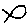
Label: fish